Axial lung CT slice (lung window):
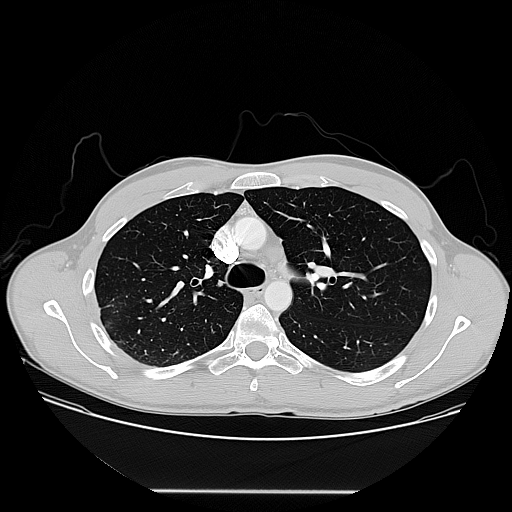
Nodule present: no